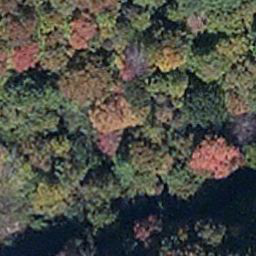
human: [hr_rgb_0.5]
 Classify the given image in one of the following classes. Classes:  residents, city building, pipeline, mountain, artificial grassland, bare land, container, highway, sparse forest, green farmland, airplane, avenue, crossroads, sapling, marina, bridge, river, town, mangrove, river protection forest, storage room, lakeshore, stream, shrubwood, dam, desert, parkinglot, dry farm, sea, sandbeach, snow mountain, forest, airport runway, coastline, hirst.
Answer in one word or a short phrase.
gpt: mangrove